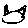
Label: cat